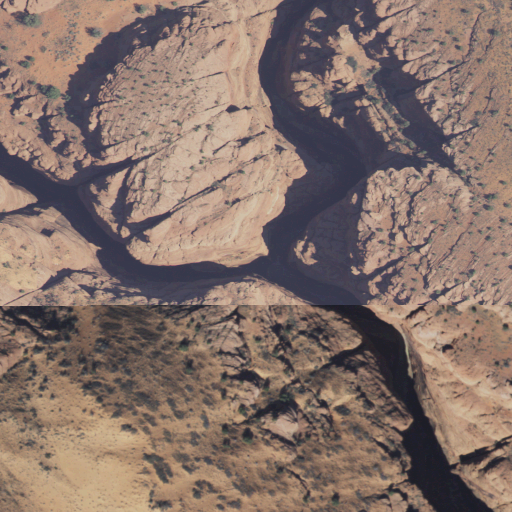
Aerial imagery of valley in Utah named Buckskin Gulch containing only shrub